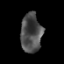
Tissue: prostate
Cell type: T cells
Senescence score: 0.3163
Nuclear area (px): 800
Mean DAPI intensity: 77.854